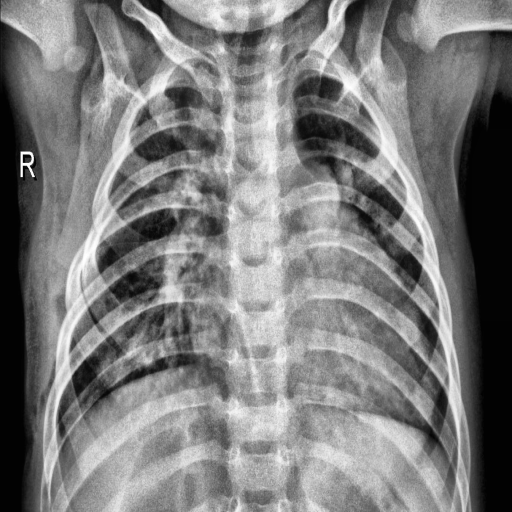
Finding: PNEUMONIA